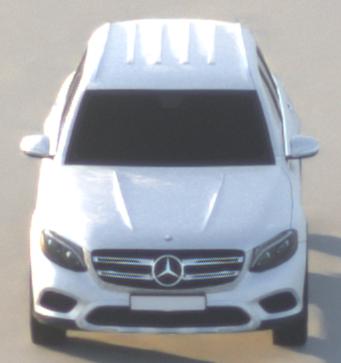
Make: Mercedes-Benz
Model: GLC 250
Detailed model: GLC (253)
Model produced from: 2015/09
Model produced until: 2018/05
Doors: 5
Color: white
Road condition: dry road
Daytime: sunrise or sunset
Contrast: low contrast